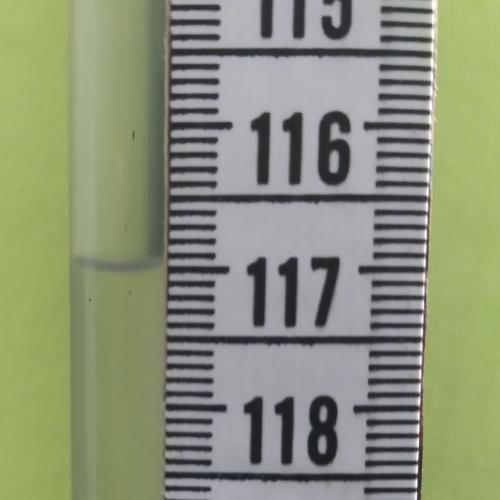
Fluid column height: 117.0 cm